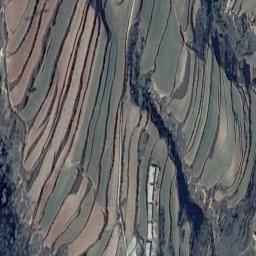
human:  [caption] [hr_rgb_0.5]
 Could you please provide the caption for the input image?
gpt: There are several white houses on the terraces .

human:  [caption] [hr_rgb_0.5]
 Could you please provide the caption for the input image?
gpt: The green plants are on the terrace .

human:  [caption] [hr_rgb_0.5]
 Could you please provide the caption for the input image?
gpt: The bare and green terrace is next to some trees .

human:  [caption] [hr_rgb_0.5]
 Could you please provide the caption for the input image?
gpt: A large layer of brown and green mixed terraces .

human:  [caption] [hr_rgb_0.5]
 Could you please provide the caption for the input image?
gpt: There are many green terraces and yellow ones .